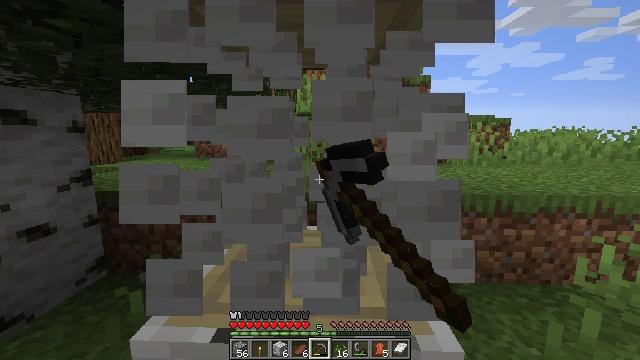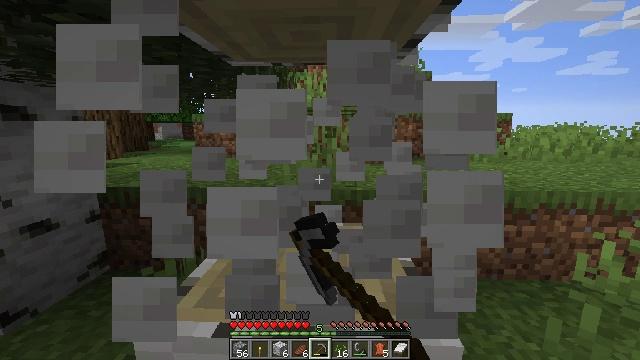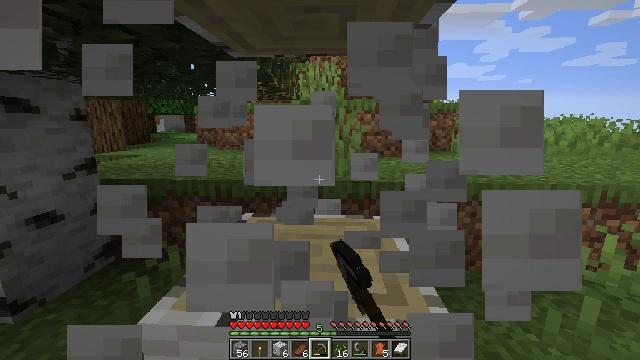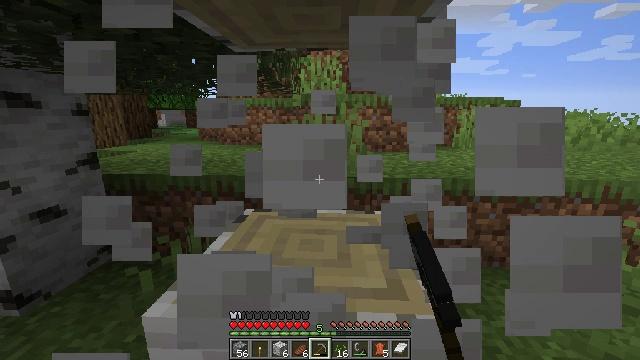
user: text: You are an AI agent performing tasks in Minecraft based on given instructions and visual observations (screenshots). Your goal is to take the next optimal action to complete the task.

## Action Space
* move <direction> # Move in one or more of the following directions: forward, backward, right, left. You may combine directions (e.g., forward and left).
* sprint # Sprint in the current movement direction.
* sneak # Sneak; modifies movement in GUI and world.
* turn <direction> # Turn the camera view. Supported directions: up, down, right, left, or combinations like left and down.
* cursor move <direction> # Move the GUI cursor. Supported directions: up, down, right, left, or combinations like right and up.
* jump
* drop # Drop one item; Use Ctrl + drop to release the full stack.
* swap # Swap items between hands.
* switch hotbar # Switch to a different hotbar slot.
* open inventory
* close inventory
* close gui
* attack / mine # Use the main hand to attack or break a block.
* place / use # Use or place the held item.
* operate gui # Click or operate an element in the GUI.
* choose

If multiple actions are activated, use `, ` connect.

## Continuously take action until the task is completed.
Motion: motion action
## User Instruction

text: Chop down the birch log.
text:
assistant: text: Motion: attack / mine
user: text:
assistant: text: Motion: turn down, attack / mine
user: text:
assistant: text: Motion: turn down, attack / mine
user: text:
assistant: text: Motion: attack / mine